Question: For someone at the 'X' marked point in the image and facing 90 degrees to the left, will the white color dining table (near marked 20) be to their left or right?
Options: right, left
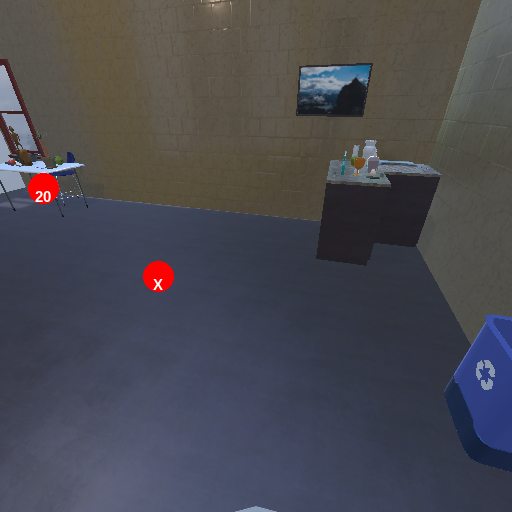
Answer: right